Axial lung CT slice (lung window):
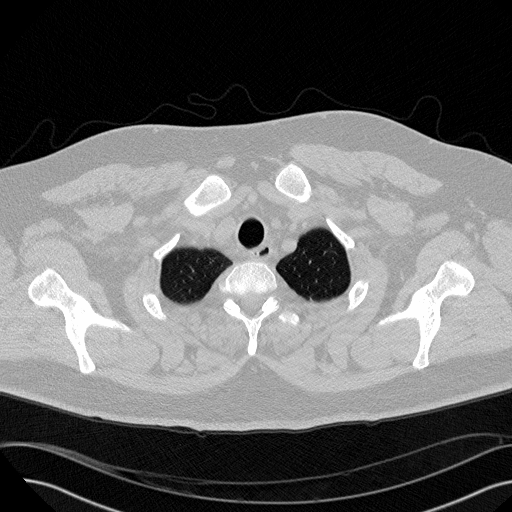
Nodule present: no